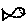
Label: fish